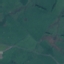
Land use / land cover class: Pasture